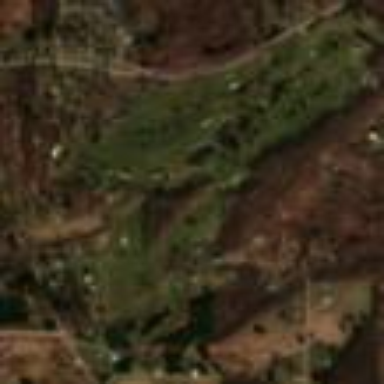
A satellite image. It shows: Golf course surrounded by greenery.